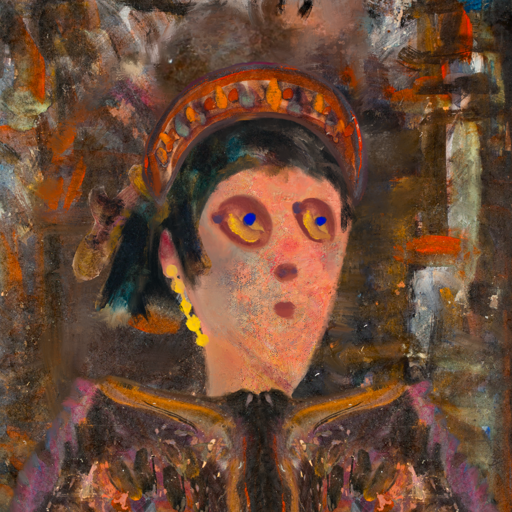
Background: GypsyQueen, Head And Neck Side: Irani, Face Side: Mother_And_Son_Son, Bust: Gypsy_Queen, Hair Side: Pipe, Head Accessory: Hypocrite, Second Necklace: Blank, Necklace: Blank, Baby: Blank